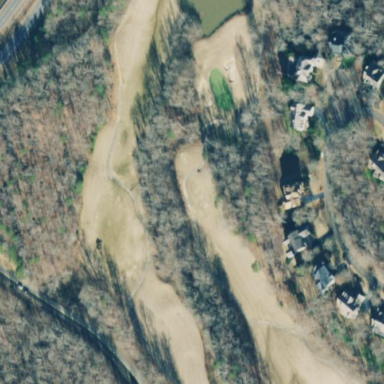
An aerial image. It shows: Golf course surrounded by greenery.